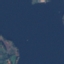
Land use / land cover: SeaLake